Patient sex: M
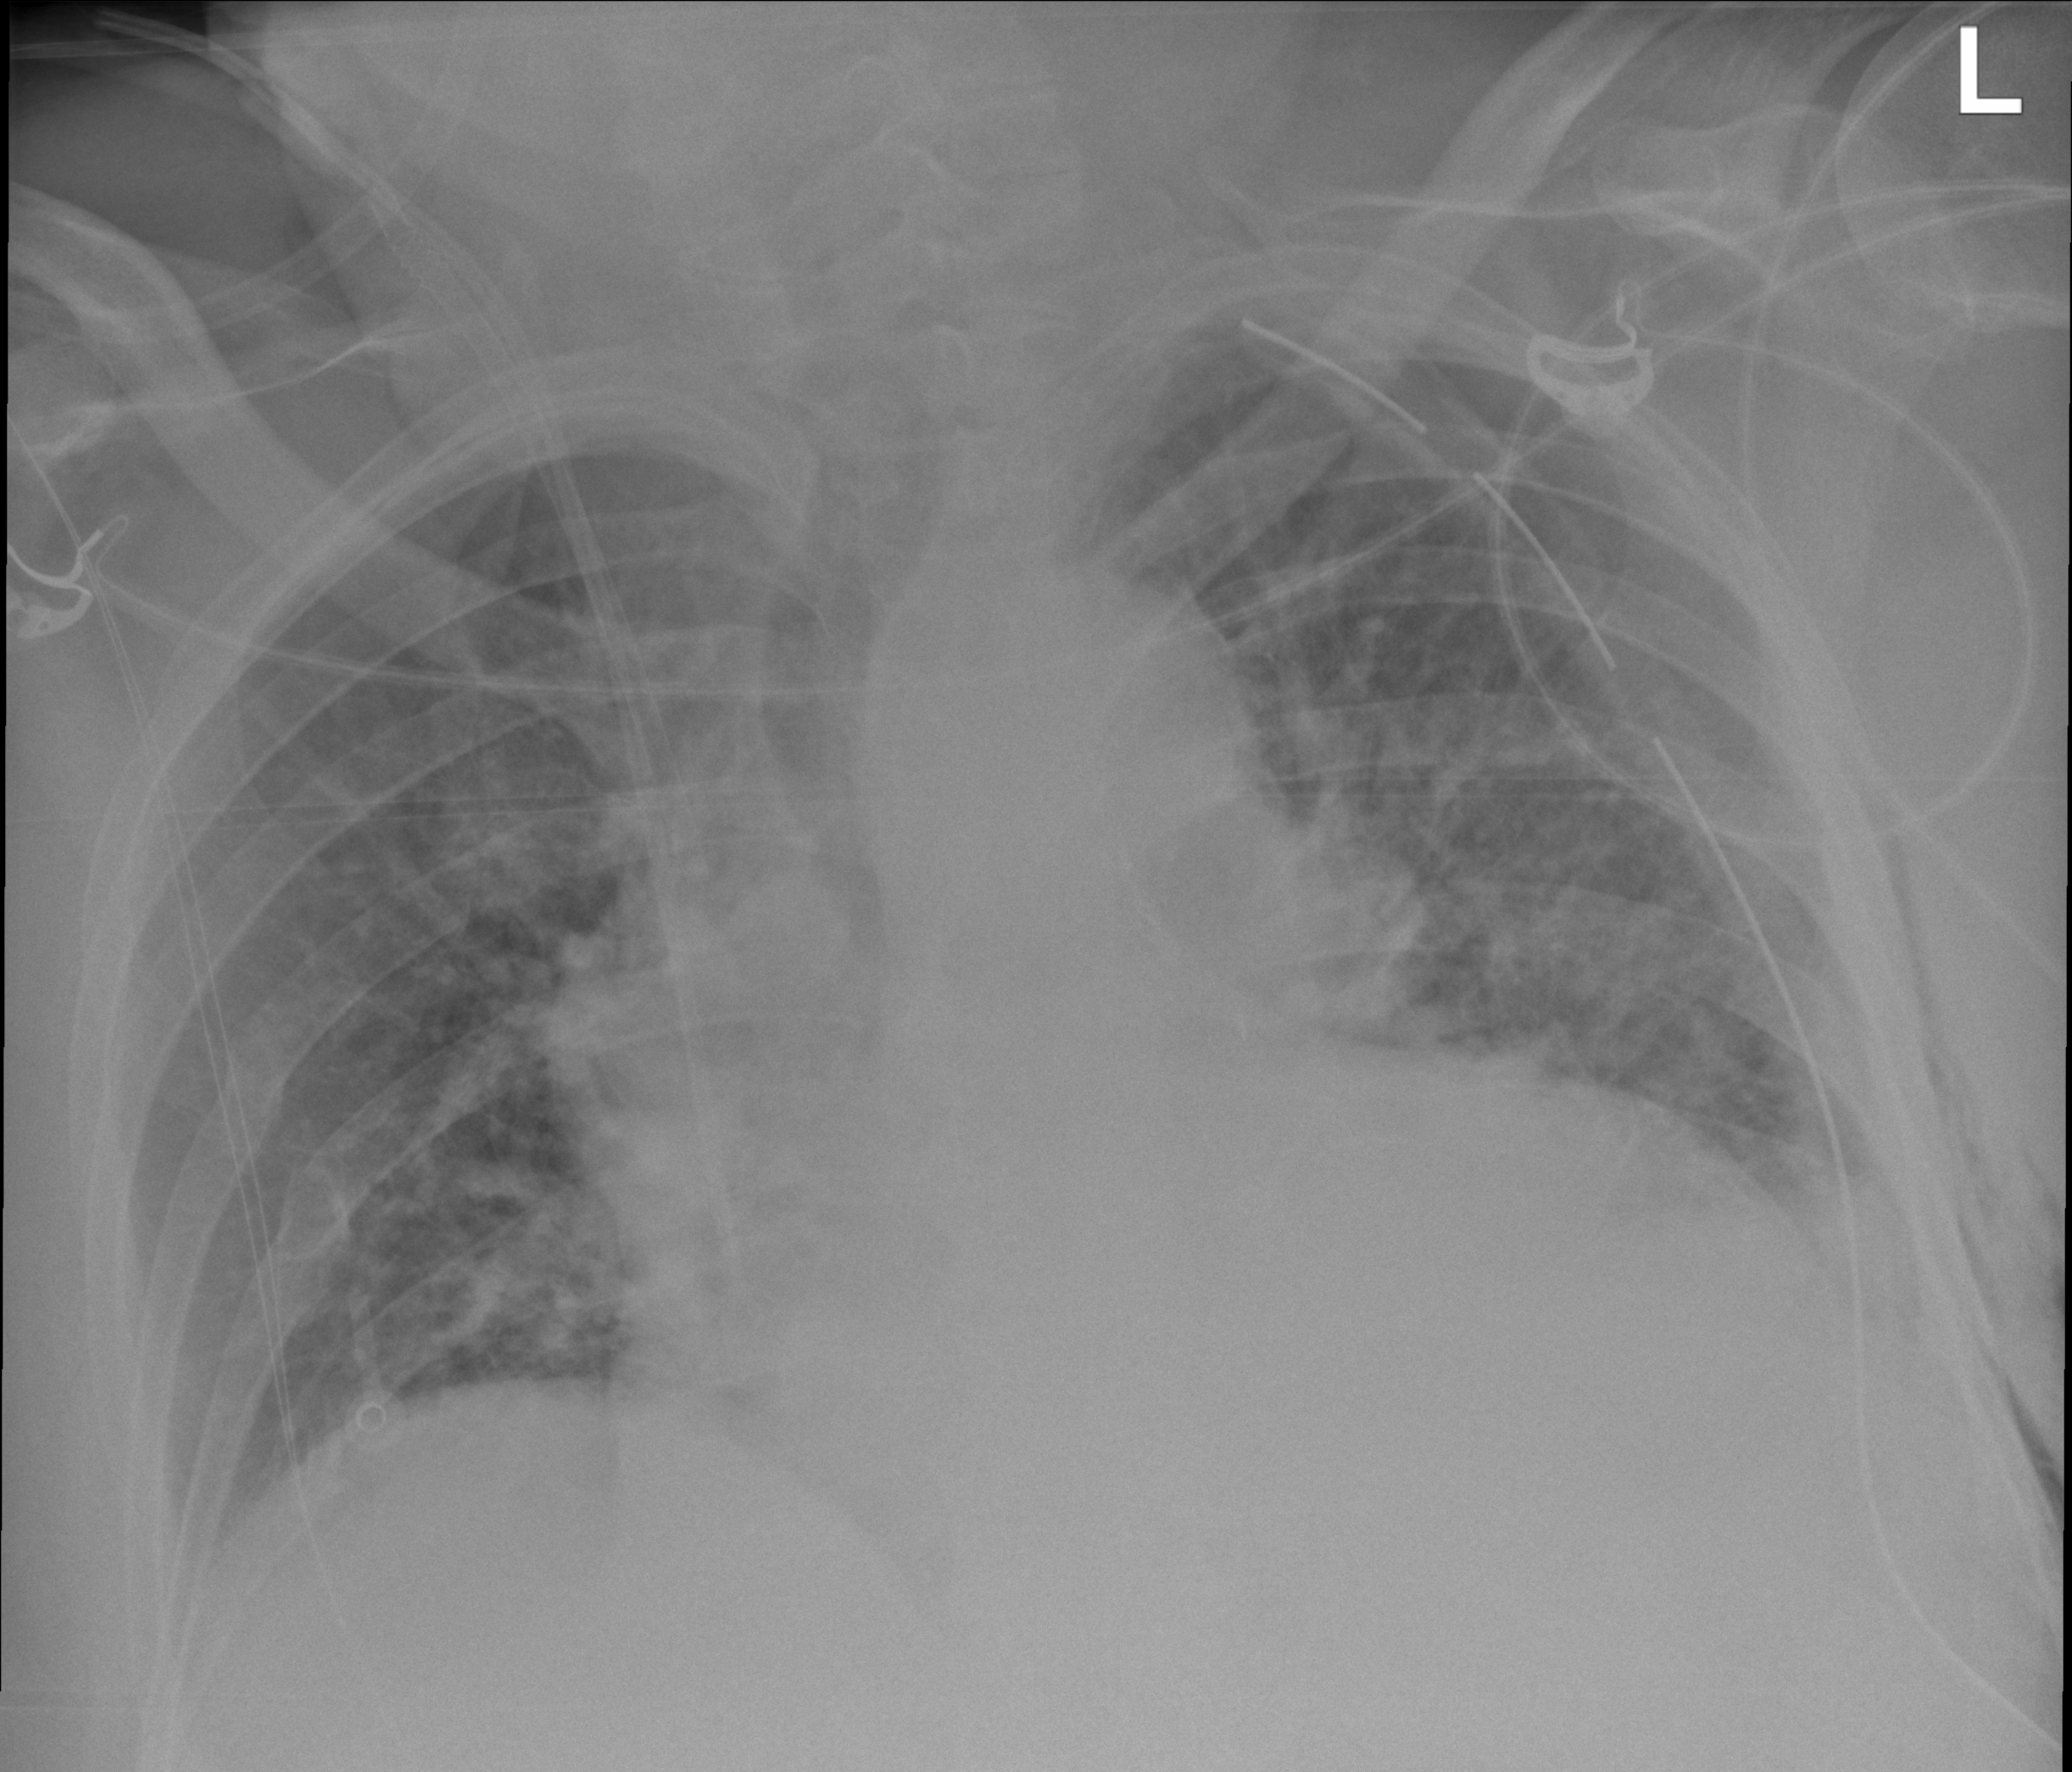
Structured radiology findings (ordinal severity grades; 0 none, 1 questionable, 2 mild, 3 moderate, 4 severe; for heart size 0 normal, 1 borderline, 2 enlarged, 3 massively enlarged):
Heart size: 2
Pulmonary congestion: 3
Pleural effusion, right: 0
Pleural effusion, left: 2
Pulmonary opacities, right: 2
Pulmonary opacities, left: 2
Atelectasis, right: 2
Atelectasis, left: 2